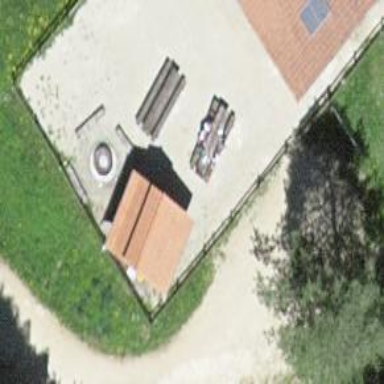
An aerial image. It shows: Barbecue facility.